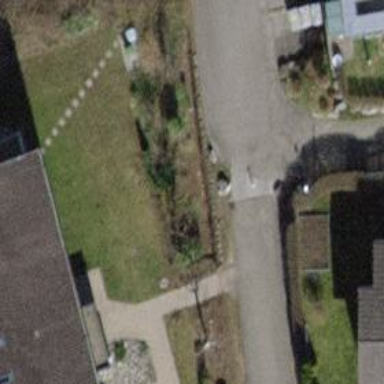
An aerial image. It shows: Bollard.